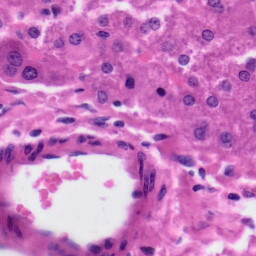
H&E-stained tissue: Liver